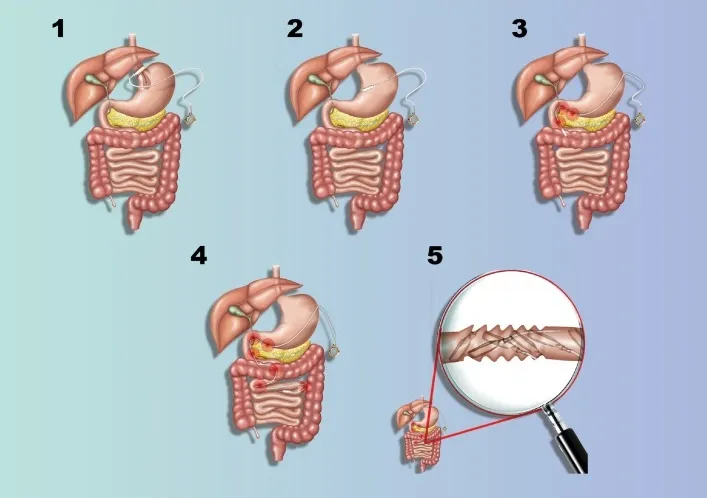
This figure demonstrates the hypothesized journey of the gastric banding in the upper gastrointestinal tract.
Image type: radiology (ct)